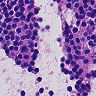
Metastatic tissue present: no